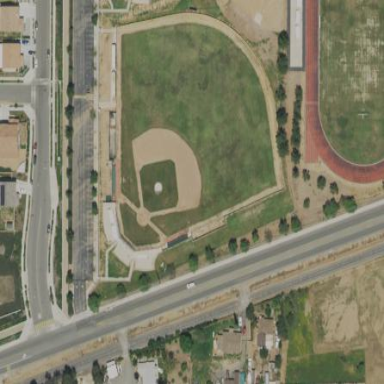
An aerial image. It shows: Baseball pitch for leisure land.